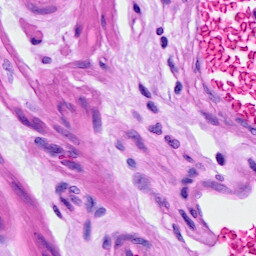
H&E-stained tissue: Ovarian